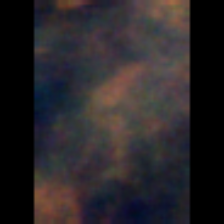
Taxon: Unknown_full_image
Group: Unknown